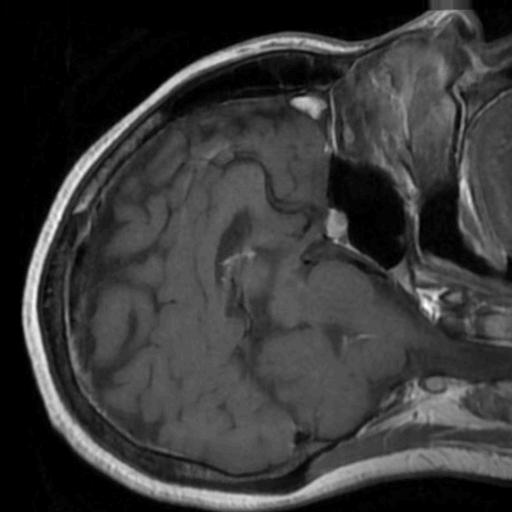
Label: brain_tumor